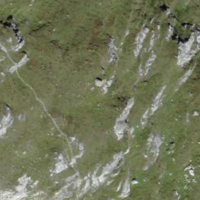
EUNIS habitat code: 26
Species observed at this site:
Aster alpinus